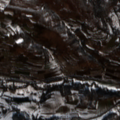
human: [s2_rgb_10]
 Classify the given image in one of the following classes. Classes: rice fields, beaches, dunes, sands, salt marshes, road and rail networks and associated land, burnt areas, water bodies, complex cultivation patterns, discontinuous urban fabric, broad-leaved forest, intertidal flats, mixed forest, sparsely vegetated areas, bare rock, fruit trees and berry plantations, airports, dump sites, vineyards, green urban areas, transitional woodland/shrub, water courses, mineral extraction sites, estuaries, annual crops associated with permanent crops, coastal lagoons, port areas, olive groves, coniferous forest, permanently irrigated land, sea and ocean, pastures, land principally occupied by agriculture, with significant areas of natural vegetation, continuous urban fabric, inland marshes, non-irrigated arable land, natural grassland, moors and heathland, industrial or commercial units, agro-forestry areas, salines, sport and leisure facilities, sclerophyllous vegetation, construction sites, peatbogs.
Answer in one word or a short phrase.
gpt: non-irrigated arable land, complex cultivation patterns, land principally occupied by agriculture, with significant areas of natural vegetation, broad-leaved forest